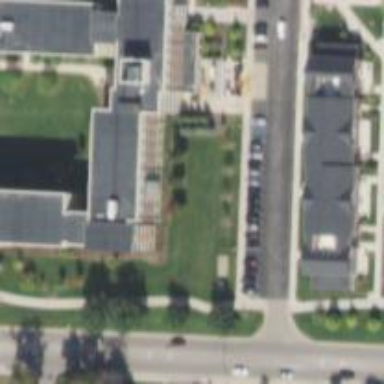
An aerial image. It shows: Dormitory building with flat light gray roof and orange walls.